Interaction volume radius: 5 \u00c5
Interaction volume height: 25 \u00c5
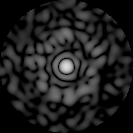
Disorder parameter: 0.8461